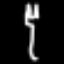
Label: fork